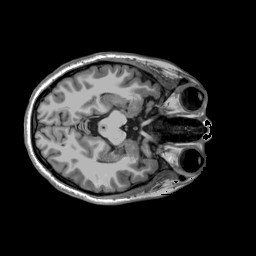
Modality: T1w
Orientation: coronal